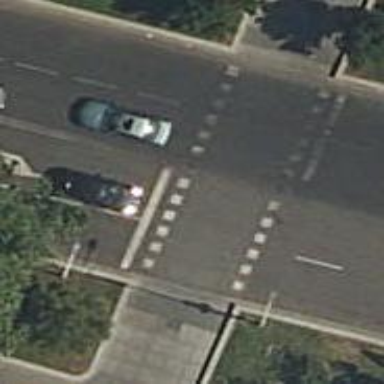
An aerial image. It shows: Road with traffic signals at crossing.